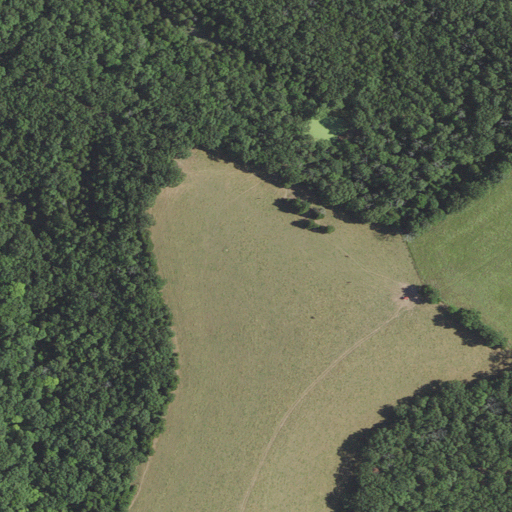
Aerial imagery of ridge(s) in Missouri named Deakin Ridge containing deciduous forest, mixed forest, and pasture